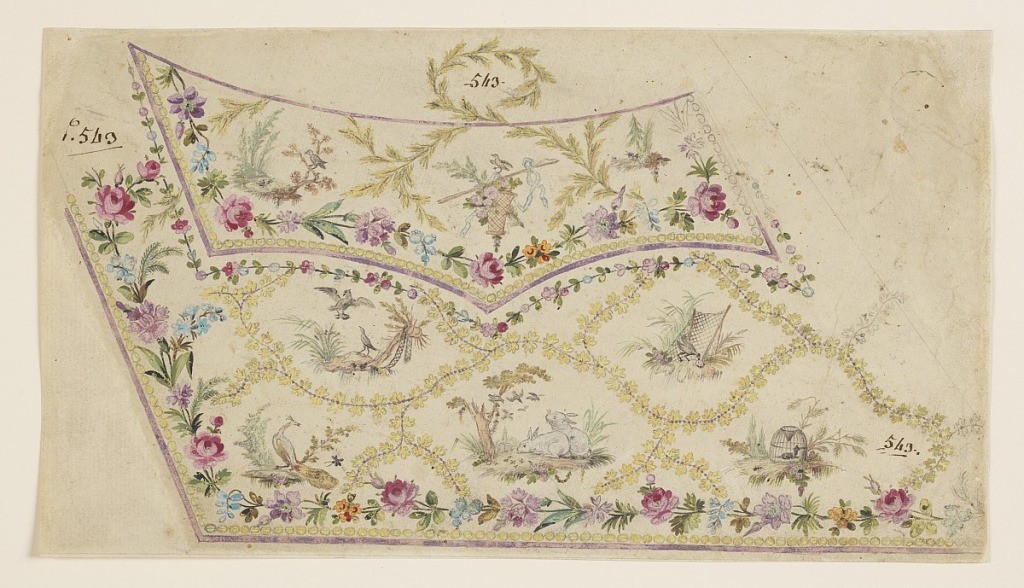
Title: Design for Embroidery, Gentleman's Waistcoat Pocket
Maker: Fabrique de Saint Ruf, Lyon, France
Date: ca. 1785
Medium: Brush and watercolor, gouache, pen and black, purple ink, and graphite on cream laid paper
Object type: Drawing
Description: The waistcoat or gilet pocket flap shows garlands of light green leaves, while the area of the pocket below the flap contains garlands of yellow flowers. The flap shows a bird on the left, a bird and shovel upon a flower basket in the center, and a tree on the right. The area below the pocket flap includes rabbits, assorted birds, and a mouse in a trap. Lilac edges with rows of yellow beads and purple, blue, and yellow floral garlands appear along the edge of the waistcoat pocket and pocket flap.